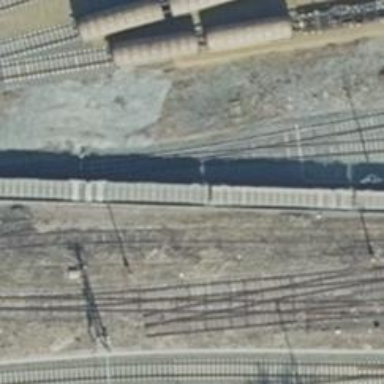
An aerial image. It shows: Abandoned railway yard.